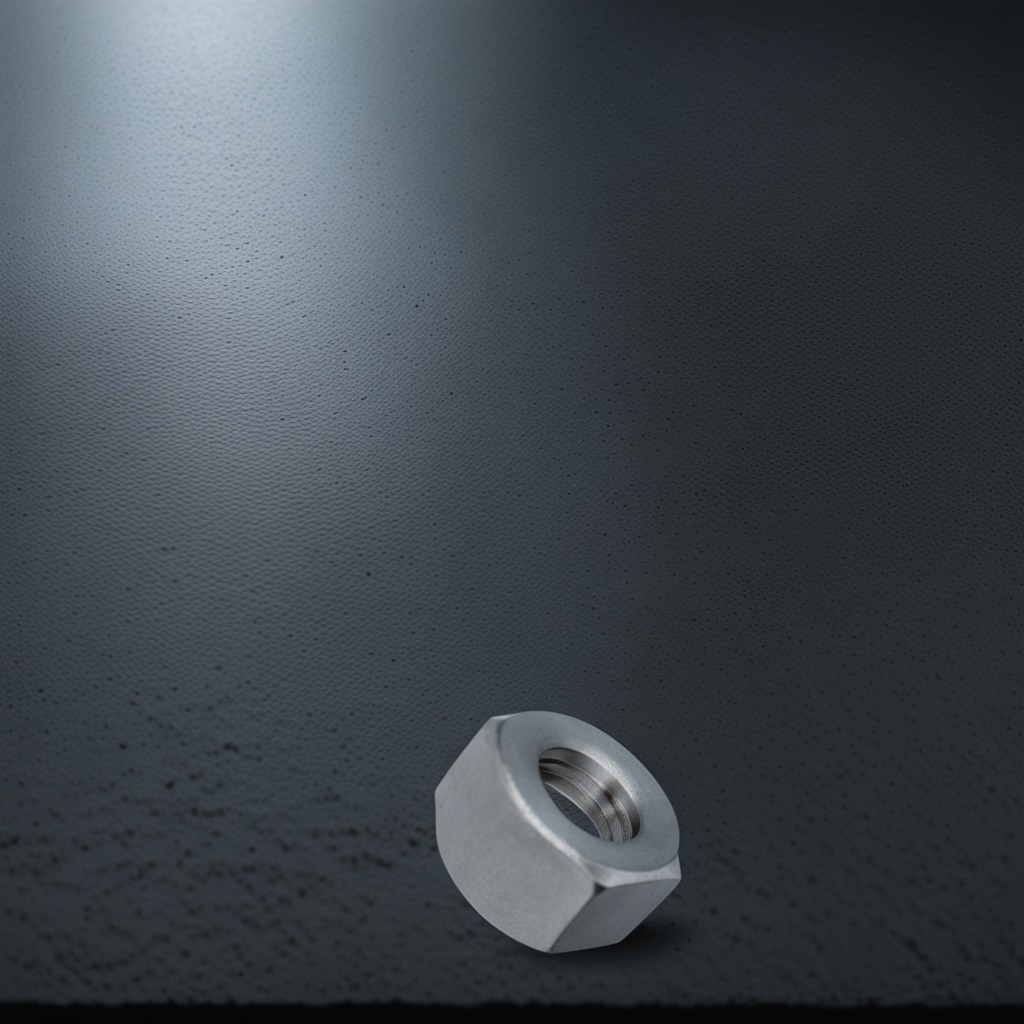
A metal nut is lying on a clean granite table inside a workshop at night dim ambient light soft shadows worn but